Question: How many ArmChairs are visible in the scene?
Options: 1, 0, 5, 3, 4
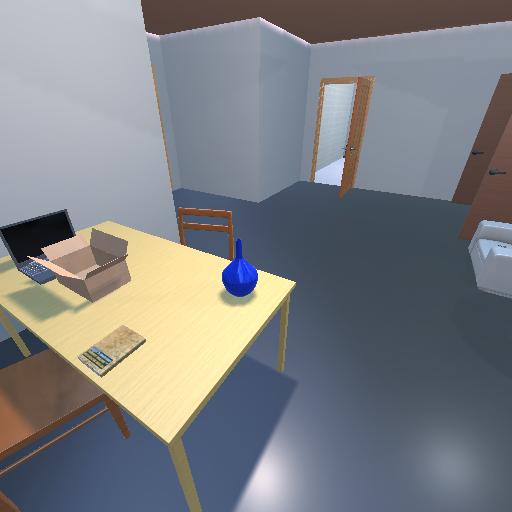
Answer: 1